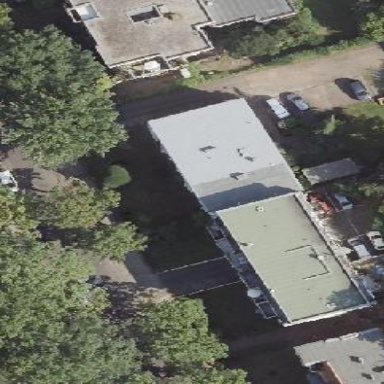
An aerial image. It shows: Apartment building with flat roof.